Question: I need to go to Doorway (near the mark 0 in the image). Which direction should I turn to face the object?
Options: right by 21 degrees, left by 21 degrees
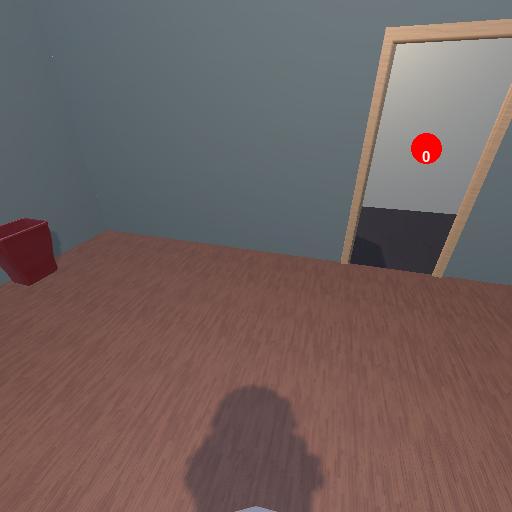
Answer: right by 21 degrees